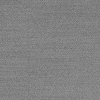
Atmospheric dust classification: dusty